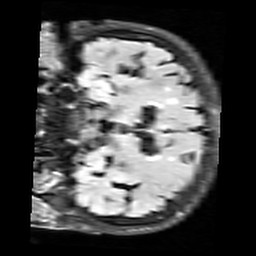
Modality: FLAIR
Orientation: coronal
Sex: female
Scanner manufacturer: siemens
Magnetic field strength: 3 T
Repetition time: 10 s
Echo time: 0.09 s